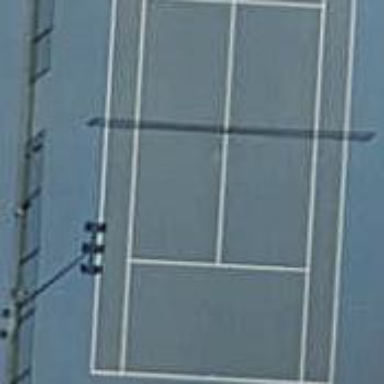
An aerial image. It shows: Tennis court in leisure pitch.